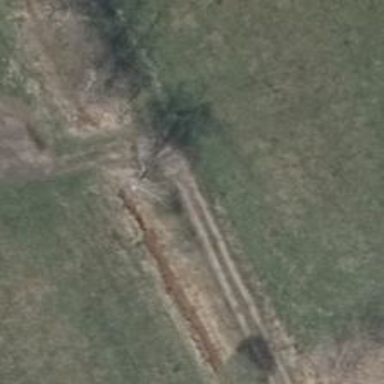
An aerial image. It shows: Grass track with grade 5 tracktype.